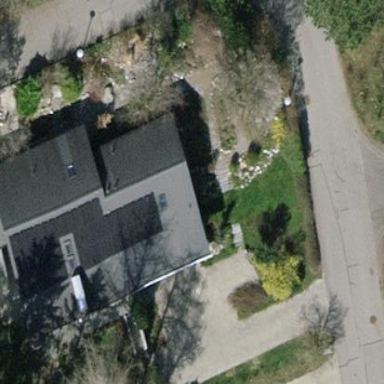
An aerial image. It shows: Detached building with gabled roof.